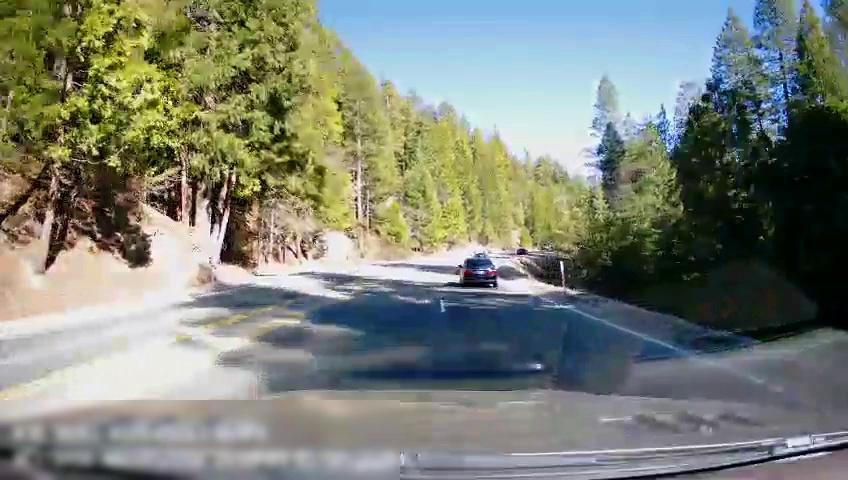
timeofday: Day
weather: Sunny
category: Drivable Space
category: Vehicles | Car
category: Vehicles | Car
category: Lanes | Current Lane
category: Lanes | Current Lane
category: Lanes | Opposite Lane
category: Lanes | Current Lane